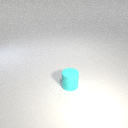
small cyan rubber cylinder